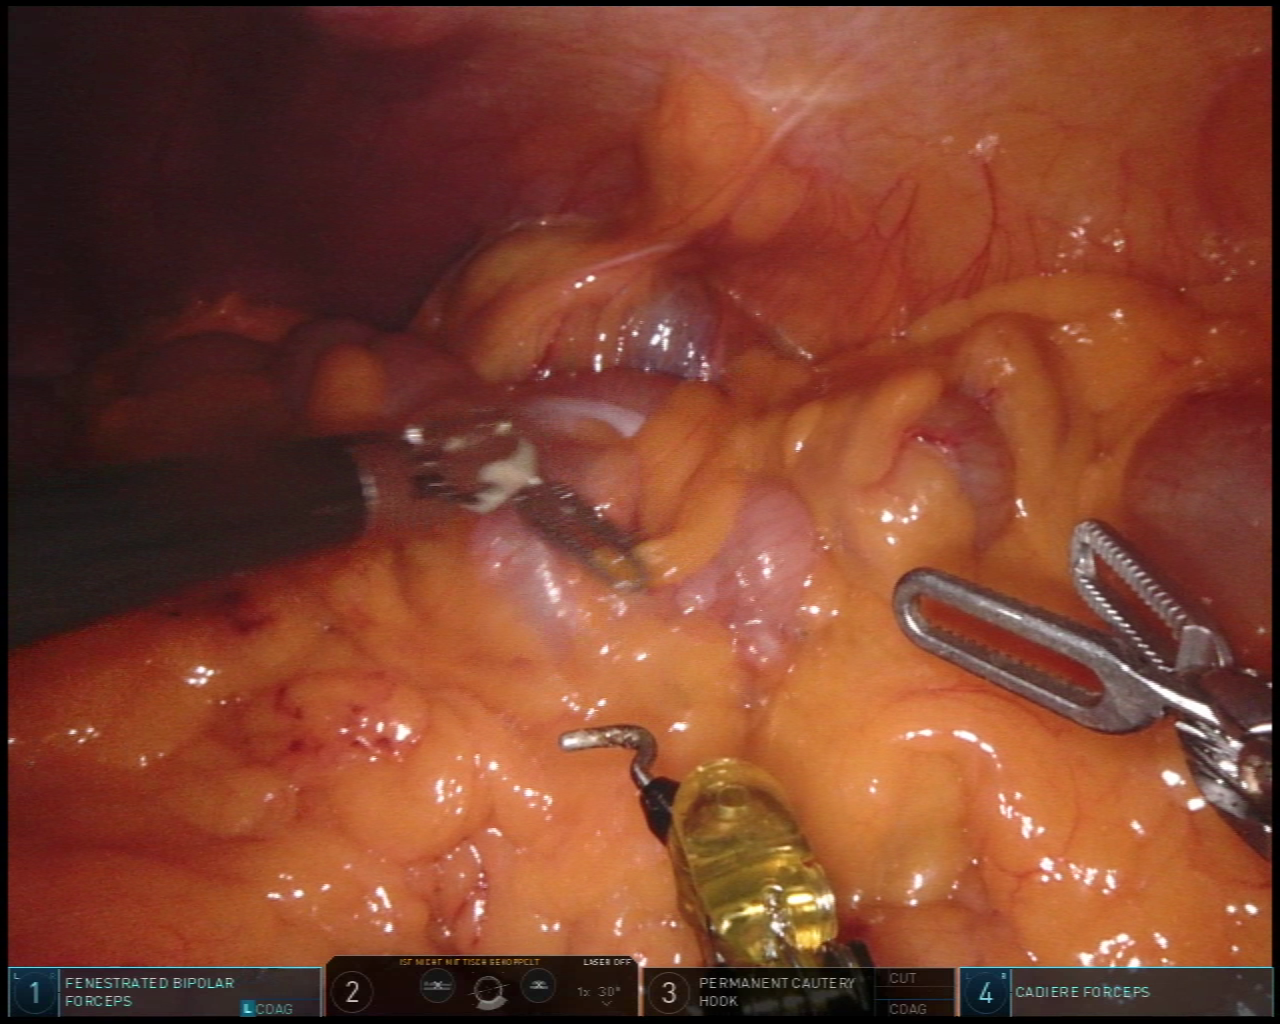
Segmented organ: colon
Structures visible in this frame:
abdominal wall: no
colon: yes
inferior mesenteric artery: no
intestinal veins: no
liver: no
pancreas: no
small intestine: no
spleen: no
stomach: no
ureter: no
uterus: no
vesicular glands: no